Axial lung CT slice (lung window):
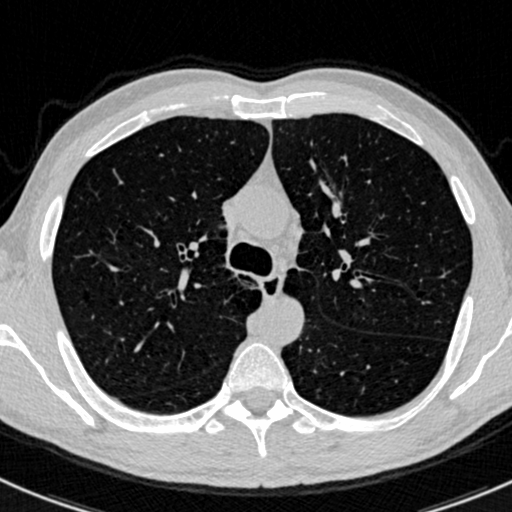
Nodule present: no